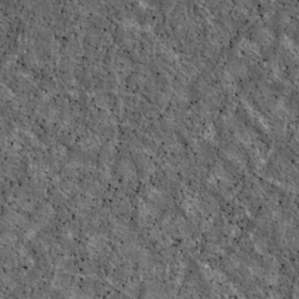
Label: non_frost